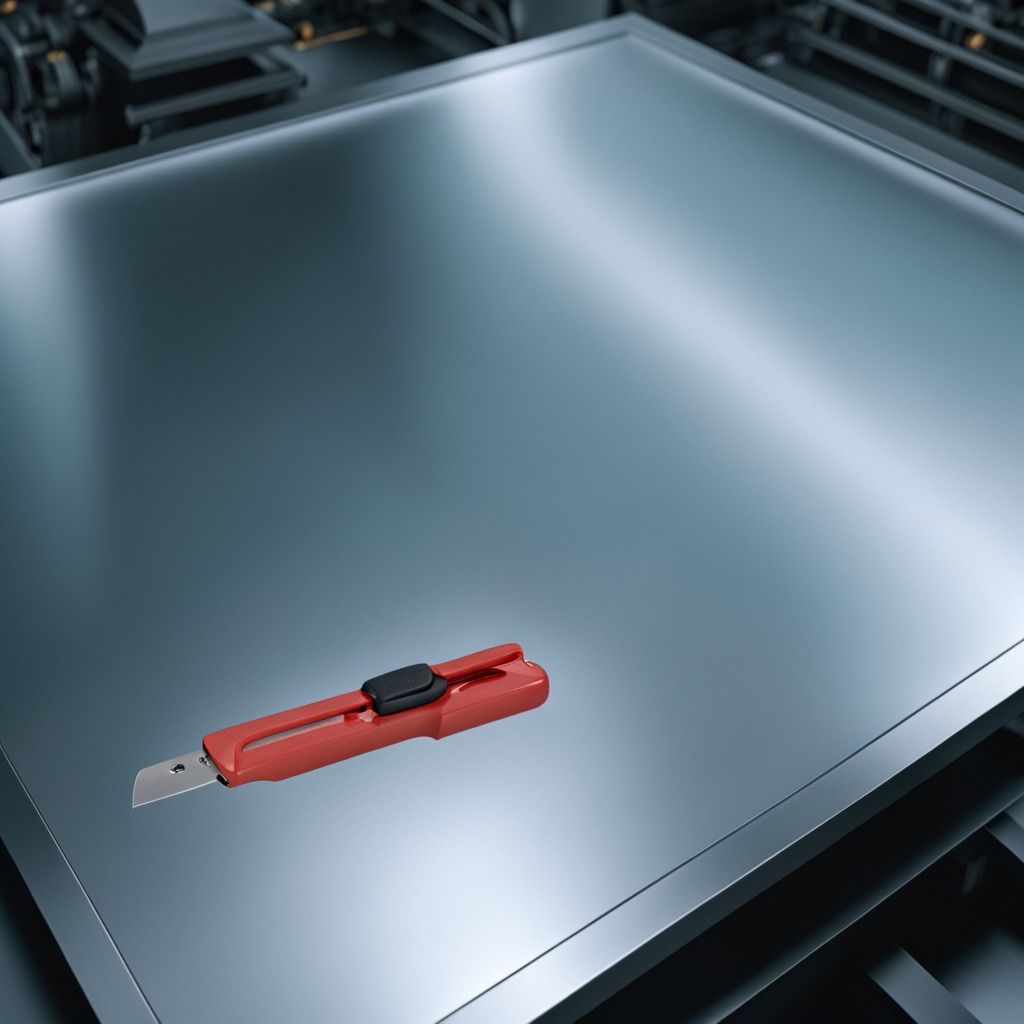
A utility knife lies on a metal table in a machine shop under fluorescent lights.